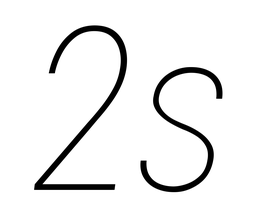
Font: Roboto-Italic_Condensed_Thin_Italic